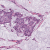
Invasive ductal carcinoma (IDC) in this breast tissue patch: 1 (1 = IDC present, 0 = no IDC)